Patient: sex F, age 68
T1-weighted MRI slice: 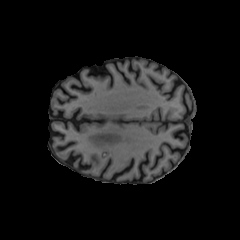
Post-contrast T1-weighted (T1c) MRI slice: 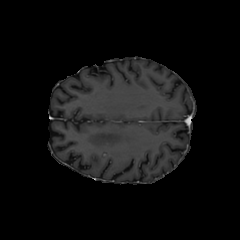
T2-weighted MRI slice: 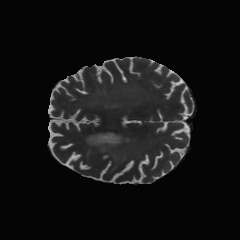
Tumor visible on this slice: yes
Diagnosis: Glioblastoma, IDH-wildtype
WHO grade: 4